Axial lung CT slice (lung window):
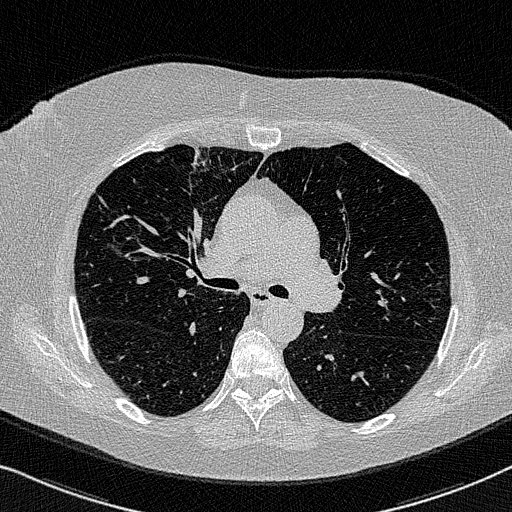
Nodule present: no